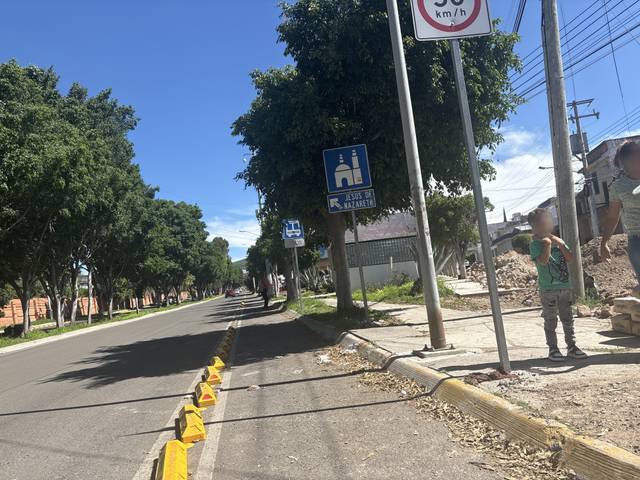
Region: Mexico
Coordinates: 20.571, -100.372